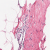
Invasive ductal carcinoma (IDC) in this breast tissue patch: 0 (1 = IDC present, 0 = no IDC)